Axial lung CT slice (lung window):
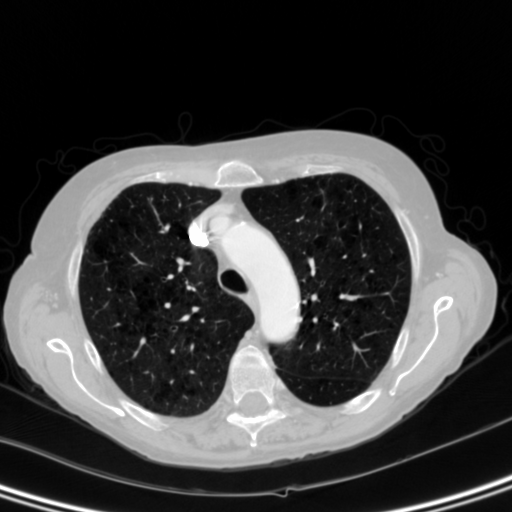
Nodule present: no